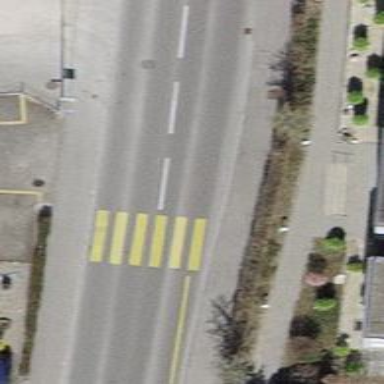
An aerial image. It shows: Uncontrolled zebra crossing.